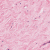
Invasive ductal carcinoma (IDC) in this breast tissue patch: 0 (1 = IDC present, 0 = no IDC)